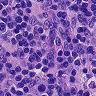
Metastatic tissue present: no